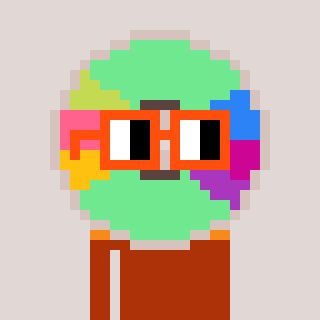
a pixel art character with square orange glasses, a cd-shaped head and a hotbrown-colored body on a warm background